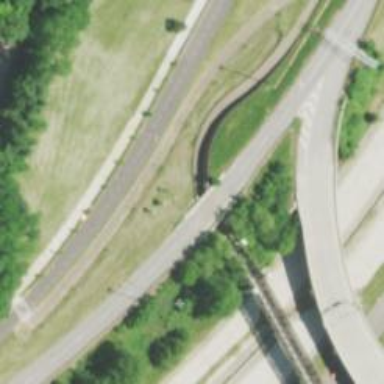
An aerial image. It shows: Trunk highway with expressway features.